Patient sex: M
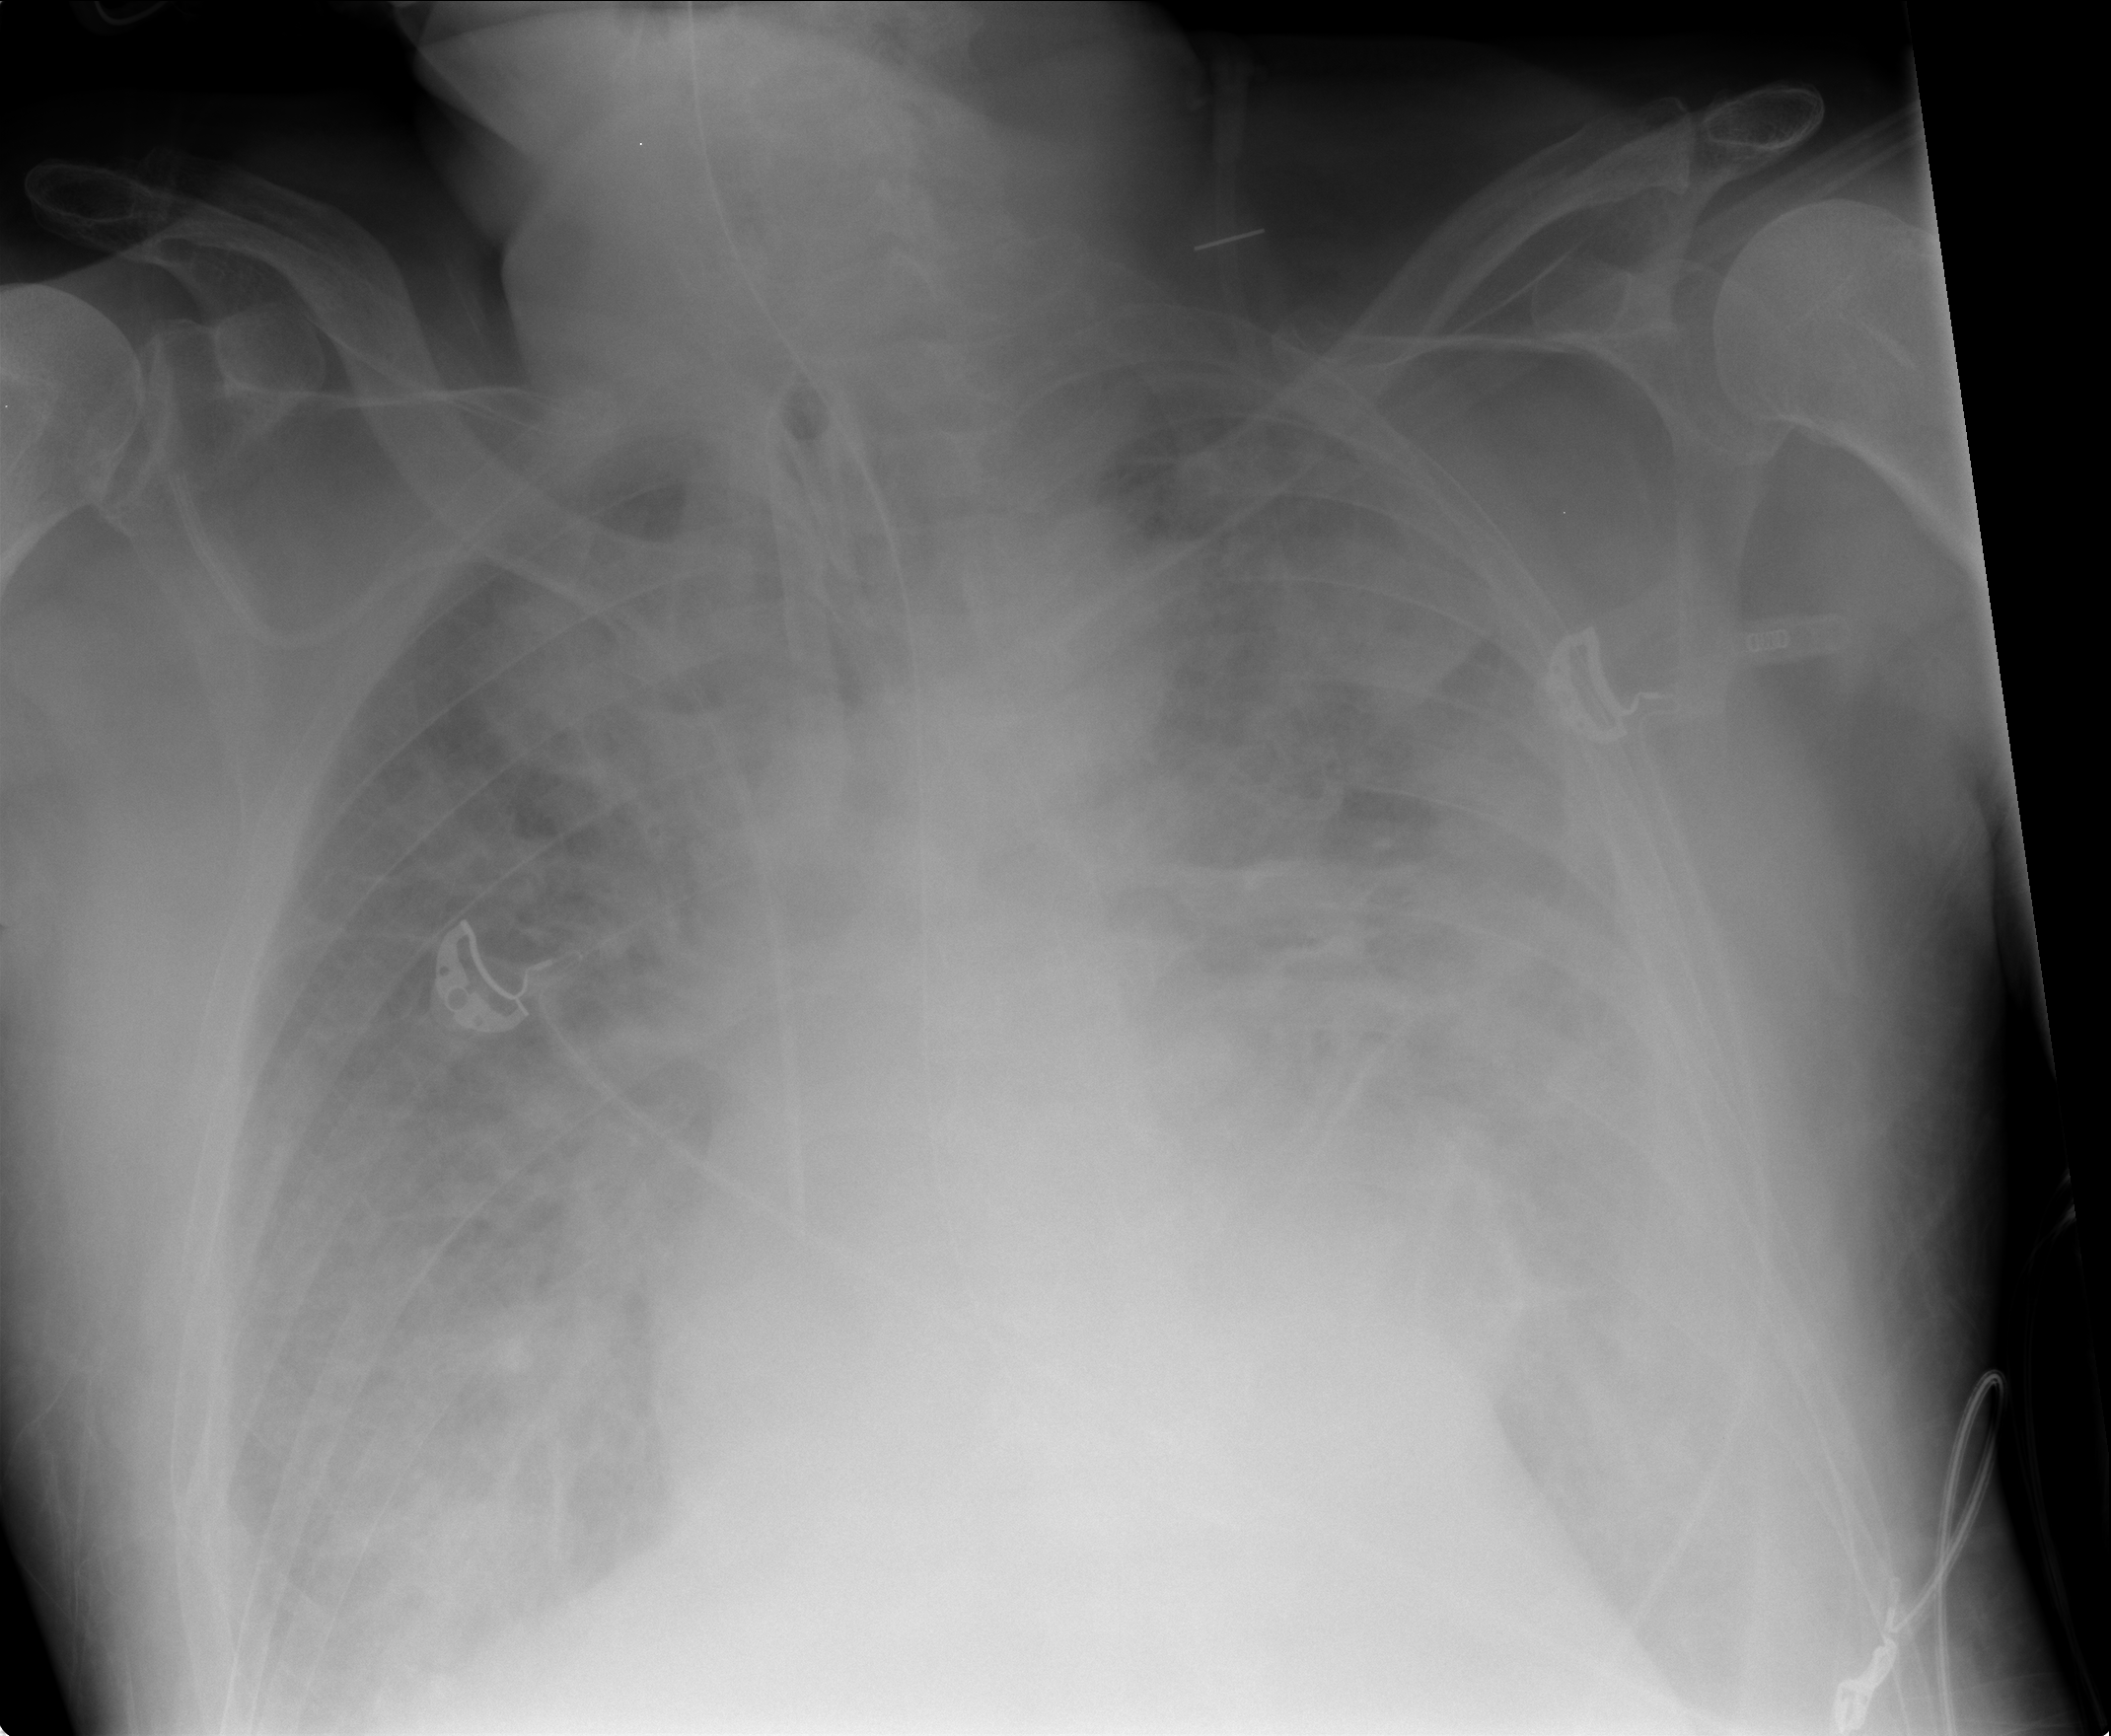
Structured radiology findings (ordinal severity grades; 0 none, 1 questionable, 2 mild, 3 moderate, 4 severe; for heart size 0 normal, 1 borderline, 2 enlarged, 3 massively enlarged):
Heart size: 0
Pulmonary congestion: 4
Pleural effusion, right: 0
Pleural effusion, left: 0
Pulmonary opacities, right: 3
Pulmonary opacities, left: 3
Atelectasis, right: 0
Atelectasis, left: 2